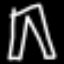
Label: pants